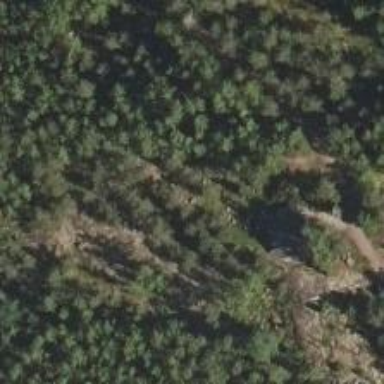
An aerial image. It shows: Forest area.